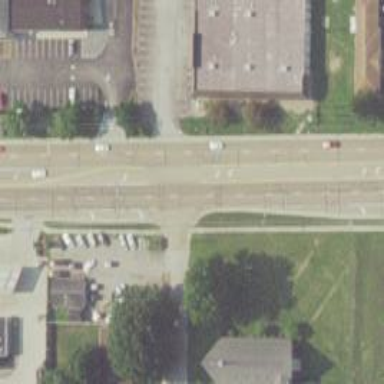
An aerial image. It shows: Road with left marking.